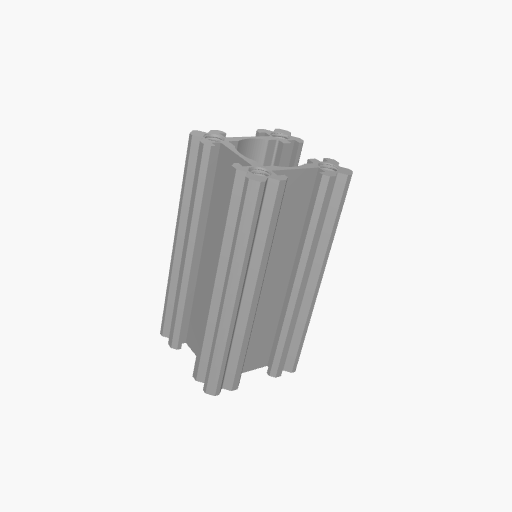
Part: OpenGoRAIL48